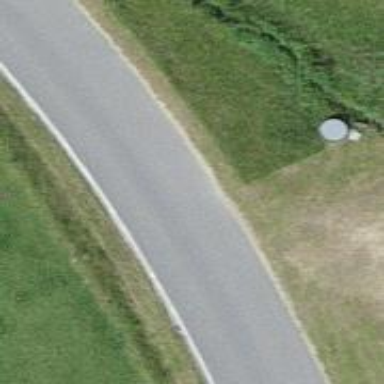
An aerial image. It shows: Unclassified road.